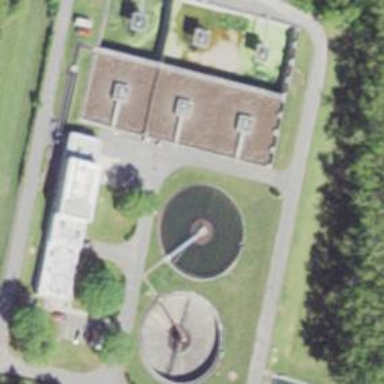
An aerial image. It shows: View of wastewater plant.